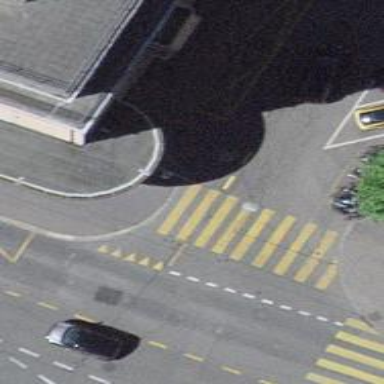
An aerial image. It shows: Zebra crossing with visible markings on footway.